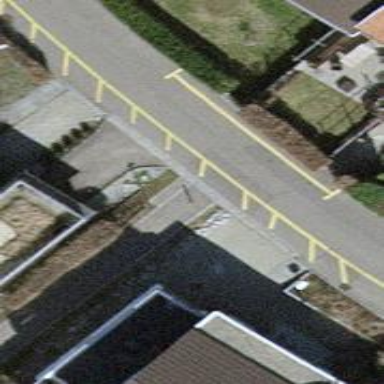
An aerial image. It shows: Residential road with asphalt surface and no sidewalks.